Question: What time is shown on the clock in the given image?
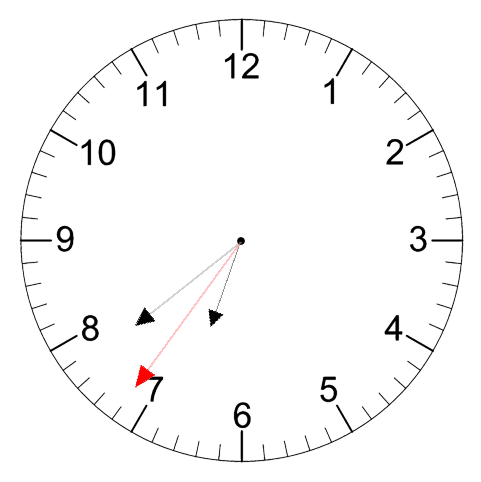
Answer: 06:38:36